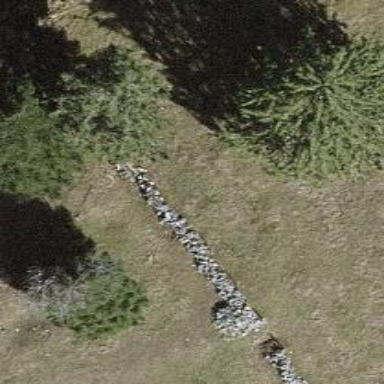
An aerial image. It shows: Wall made of dry stone.